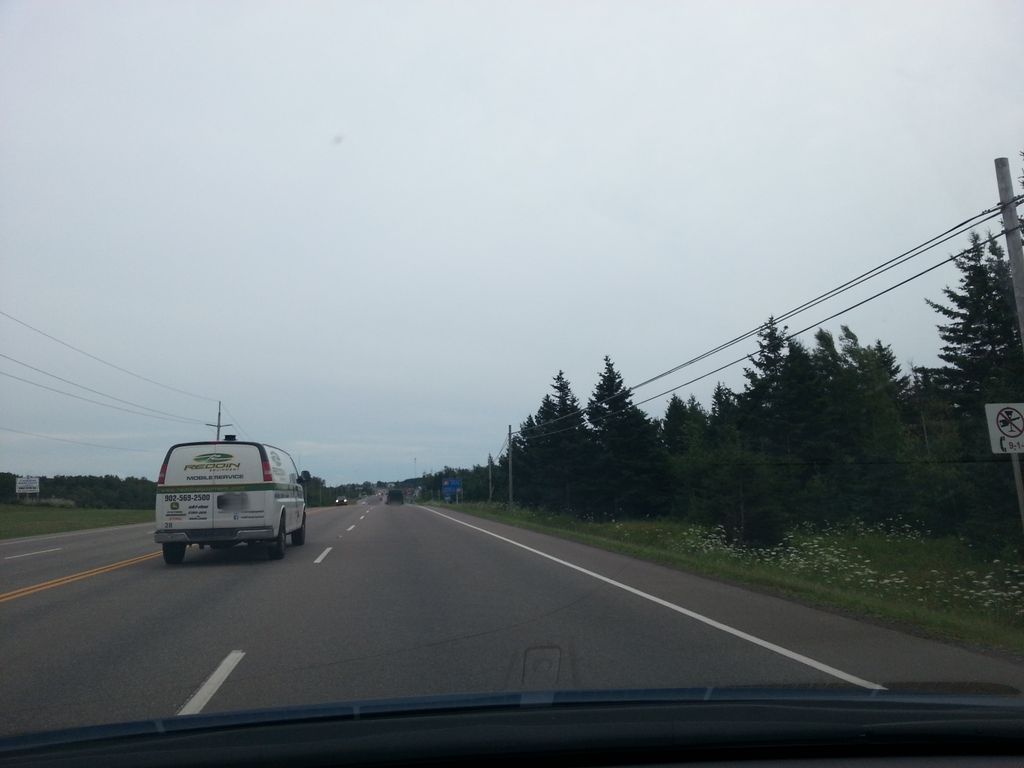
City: charlottetown